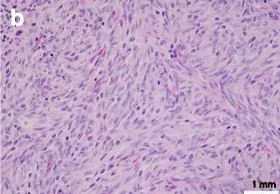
Key imaging and pathology results from the Rhabdomyosarcoma and Diffuse large B-cell lymphoma. B; Morphology of rhabdomyosarcoma showing spindle cells in intersecting fascicles. (H&E, 200x) c Immunohistochemical stain for Desmin showing diffuse positivity supporting the diagnosis of rhabdomyosarcoma.
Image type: pathology (h&e)